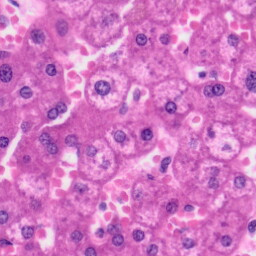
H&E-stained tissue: Liver